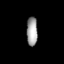
Tissue: lung
Cell type: Endothelial cells
Senescence score: 0.5671
Nuclear area (px): 307
Mean DAPI intensity: 161.664